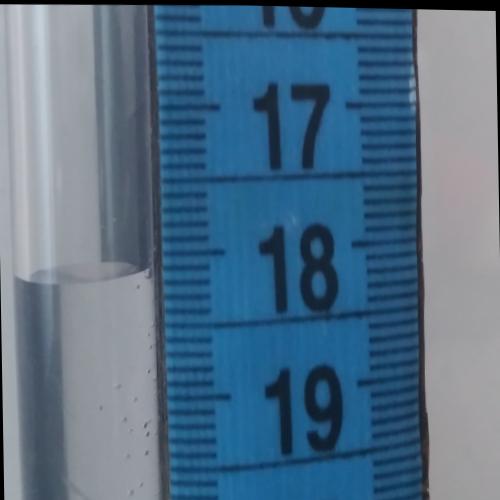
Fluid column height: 18.1 cm